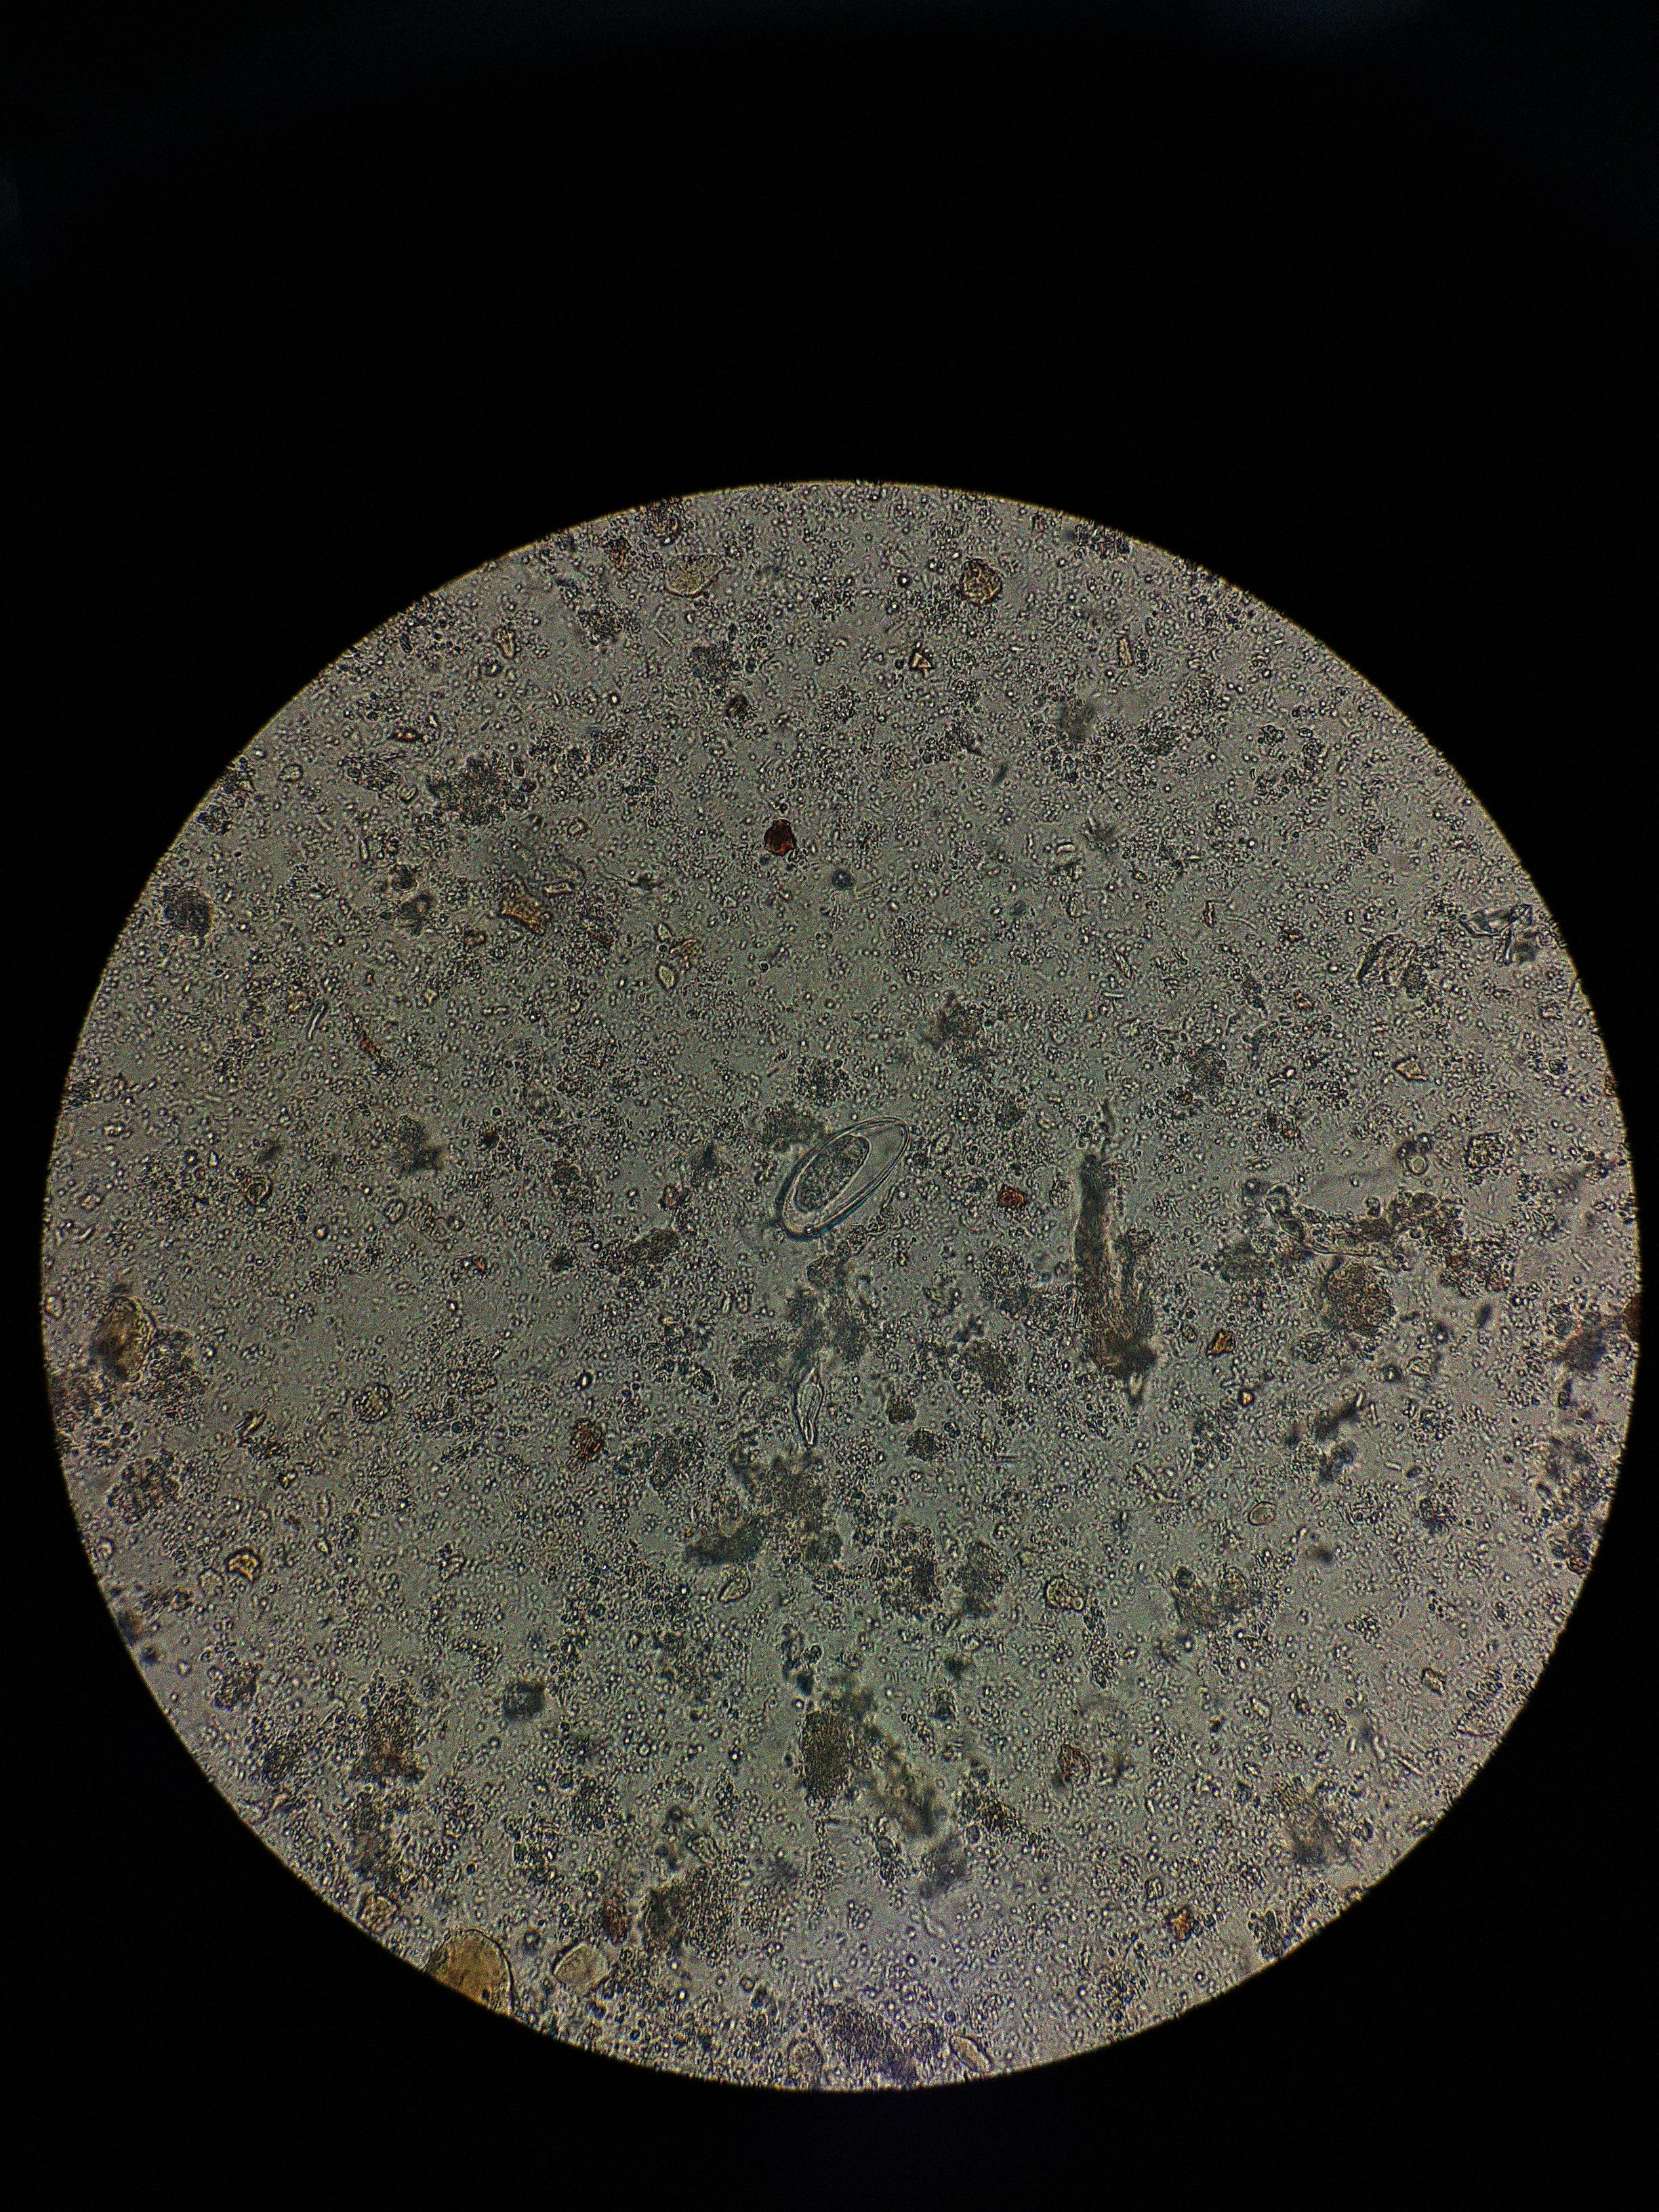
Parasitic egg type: Enterobius vermicularis